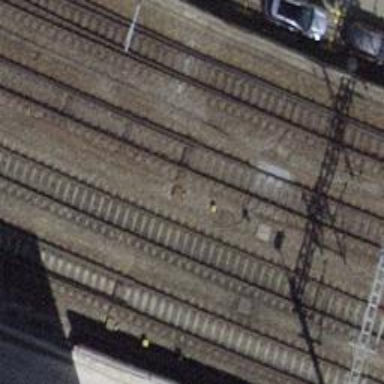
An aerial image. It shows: Railway switch.